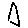
Label: triangle